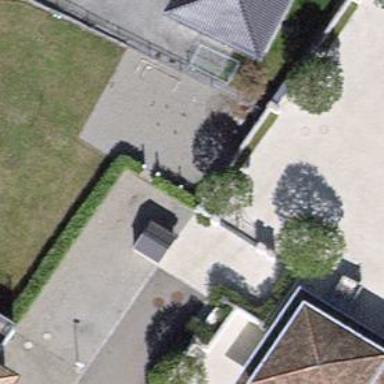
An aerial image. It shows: Driveway.